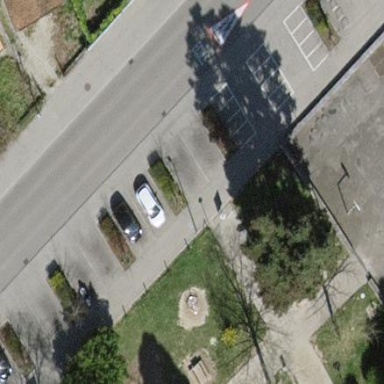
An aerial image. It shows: Parking area with surface.